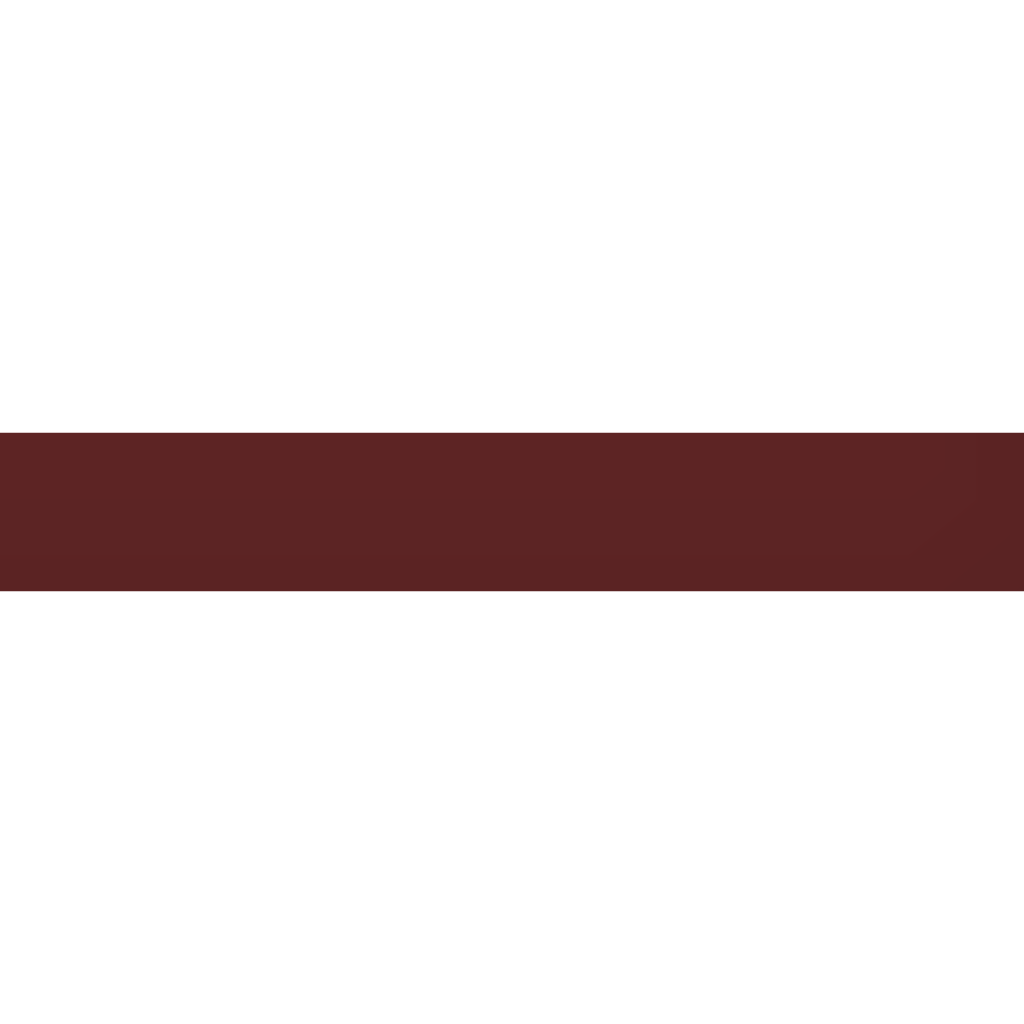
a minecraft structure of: Nether tree